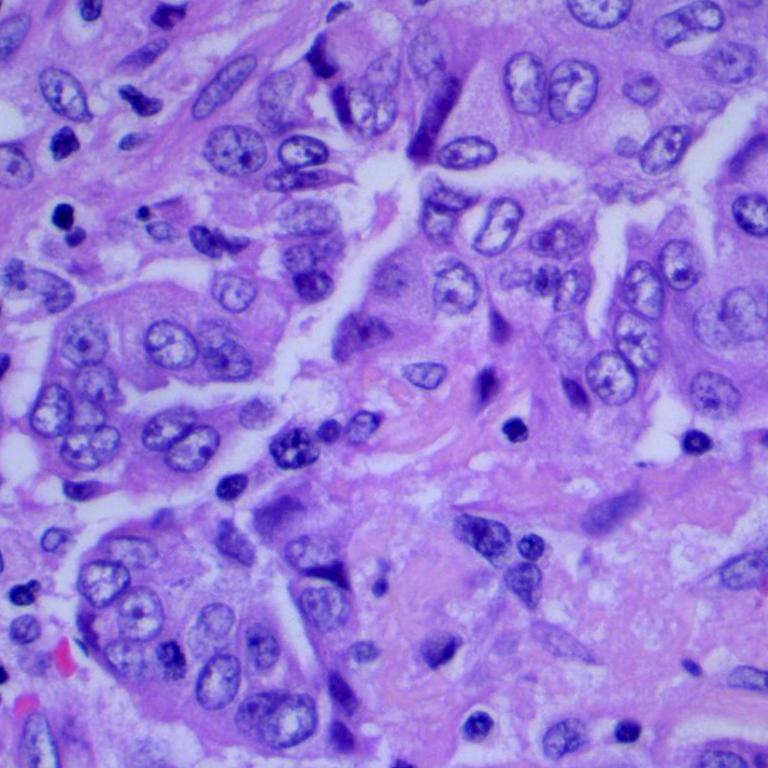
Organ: lung
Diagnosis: adenocarcinomas